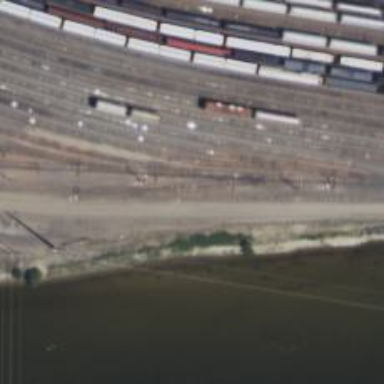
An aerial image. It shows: Railway siding with rails.